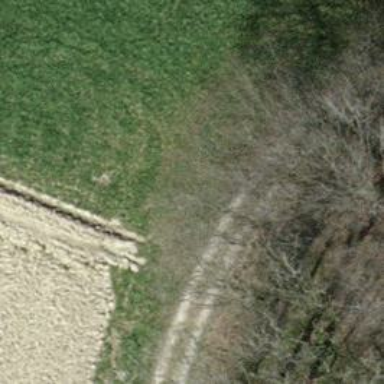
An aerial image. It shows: Compacted grade3 track.